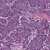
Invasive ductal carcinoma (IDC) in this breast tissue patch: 1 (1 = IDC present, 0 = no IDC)